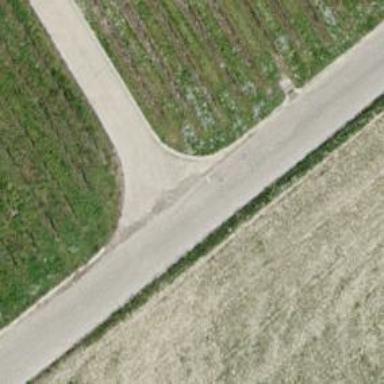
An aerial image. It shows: Unclassified road.